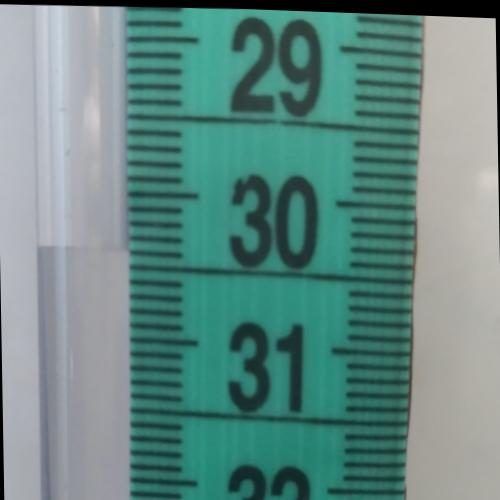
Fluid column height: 30.4 cm